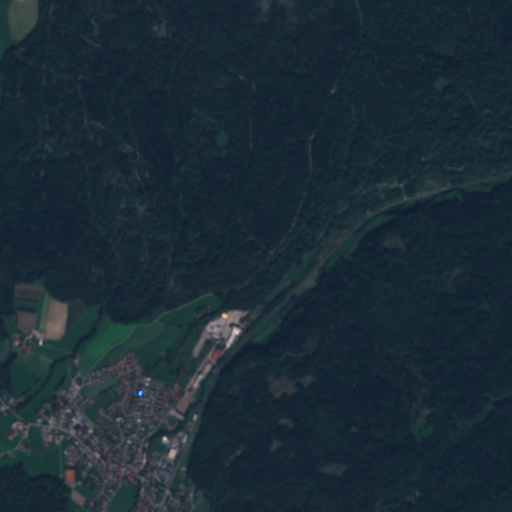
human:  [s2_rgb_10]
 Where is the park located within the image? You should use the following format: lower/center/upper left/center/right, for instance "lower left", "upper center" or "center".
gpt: The park is located in the lower left of the image.
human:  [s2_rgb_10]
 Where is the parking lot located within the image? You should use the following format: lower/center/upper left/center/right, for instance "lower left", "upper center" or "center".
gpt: The parking lot is located in the lower left of the image.
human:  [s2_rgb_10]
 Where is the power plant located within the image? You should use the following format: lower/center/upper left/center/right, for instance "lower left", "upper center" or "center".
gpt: There is no power plant in the image.